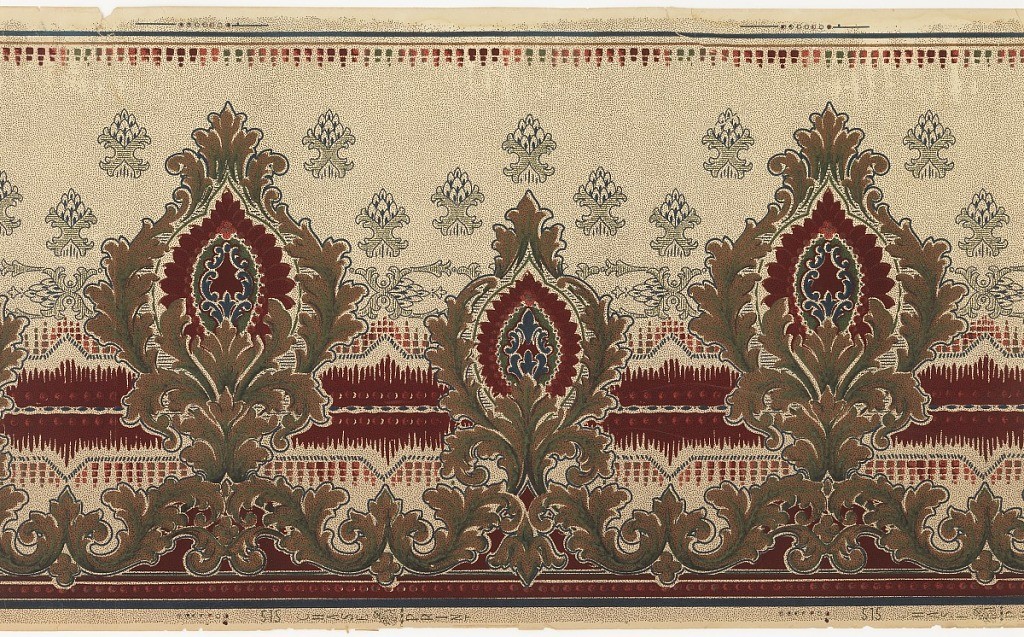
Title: Frieze
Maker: Lewis Chase Wall Paper Company, Bristol, Pennsylvania, USA
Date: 1905–1915
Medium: Machine-printed paper
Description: Alternating large and small acanthus medallions. Deep red band just below center connects all medallions. Small floral motifs in upper portion. Printed on spotted background.